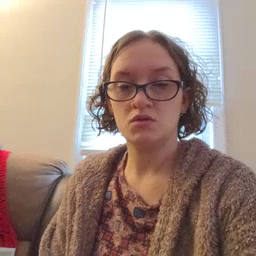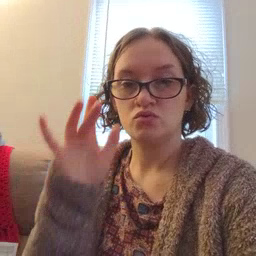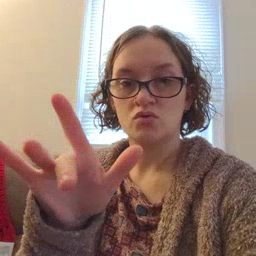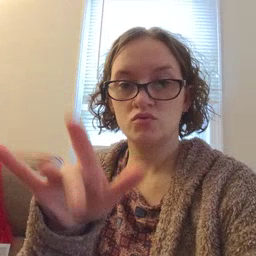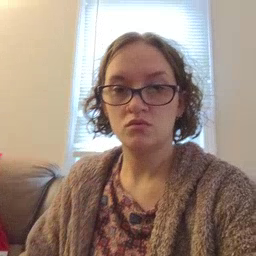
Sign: touch